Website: bh-photo
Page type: store-pickup
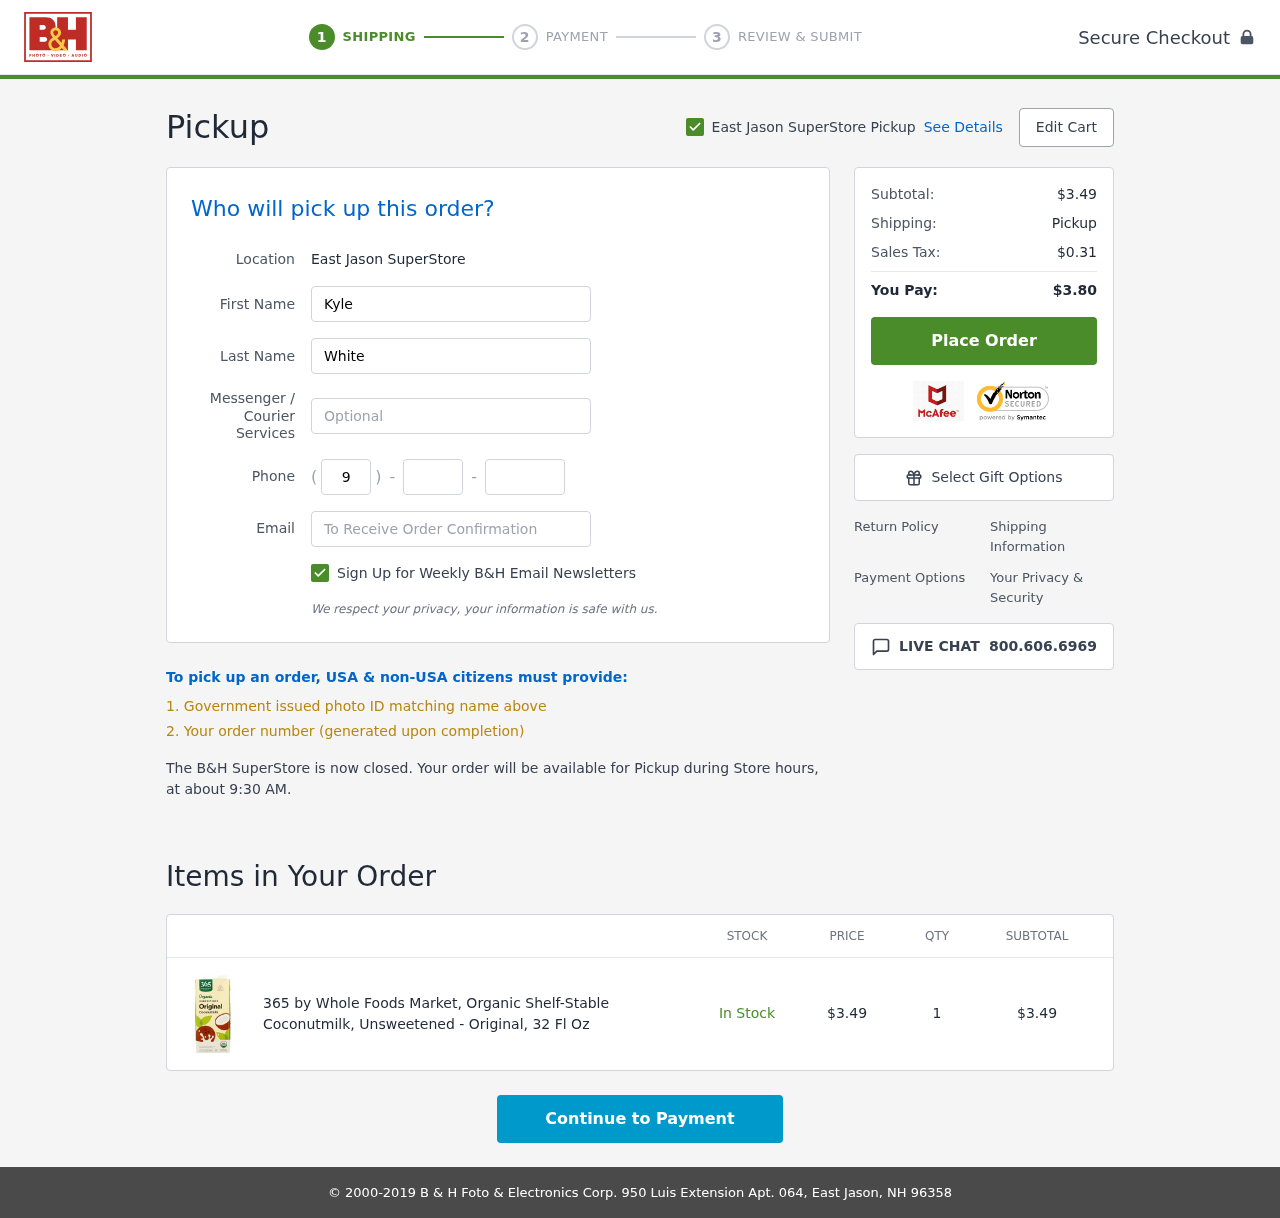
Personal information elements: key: PII_EMAIL
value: kyle_white@gmail.com
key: PII_FIRSTNAME
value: Kyle
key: PII_LASTNAME
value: White
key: PII_LOCATION1_CITY
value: East Jason SuperStore Pickup
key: PII_LOCATION1_CITY
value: East Jason SuperStore
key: PII_PHONE_AREA
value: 984
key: PII_PHONE_PREFIX
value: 896
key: PII_PHONE_SUFFIX
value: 7776
Product elements: key: PRODUCT1_NAME
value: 365 by Whole Foods Market, Organic Shelf-Stable Coconutmilk, Unsweetened - Original, 32 Fl Oz
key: PRODUCT1_PRICE
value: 3.49
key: PRODUCT1_QUANTITY
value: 1
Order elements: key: ORDER_SUBTOTAL
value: $3.49
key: ORDER_TAX
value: $0.31
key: ORDER_TOTAL
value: $3.80